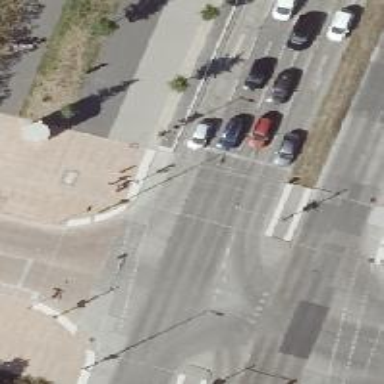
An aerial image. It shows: Road with traffic signals.